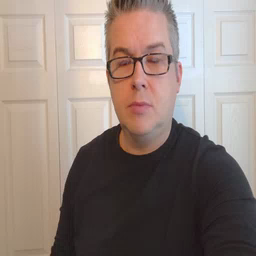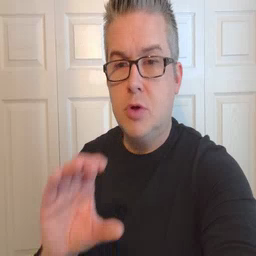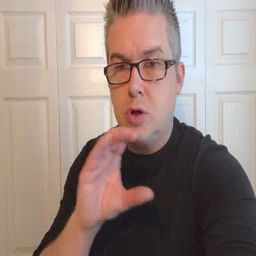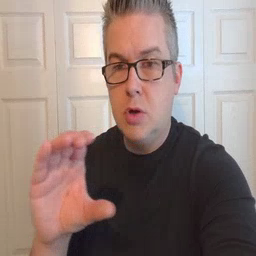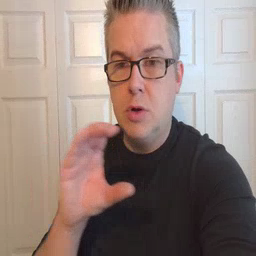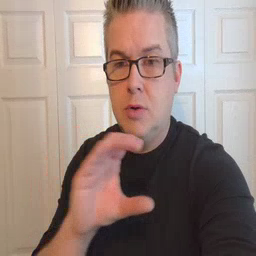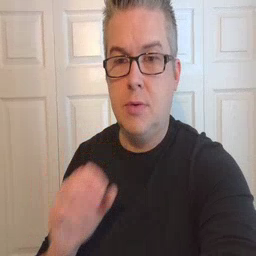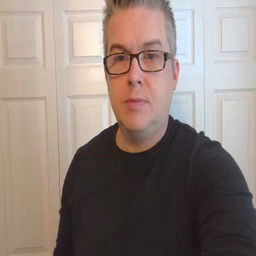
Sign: chocolate